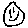
Label: smiley face